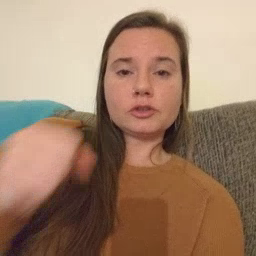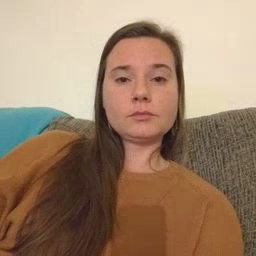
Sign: refrigerator